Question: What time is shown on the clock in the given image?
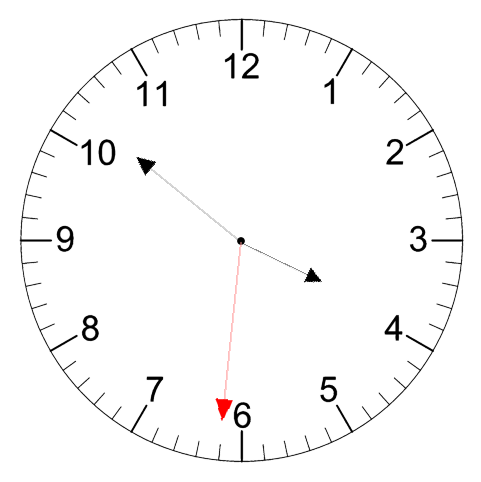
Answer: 03:51:31